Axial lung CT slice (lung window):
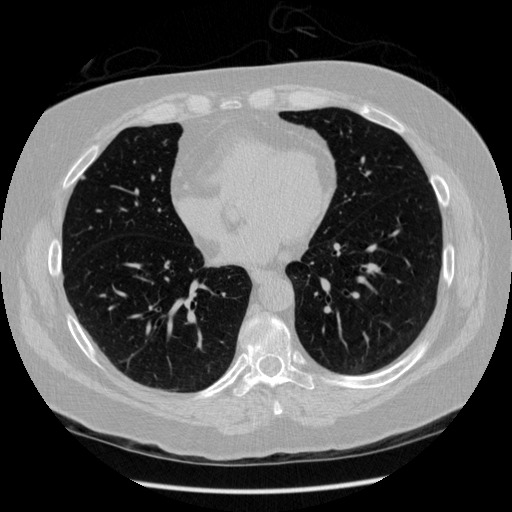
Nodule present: yes
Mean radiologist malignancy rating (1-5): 2